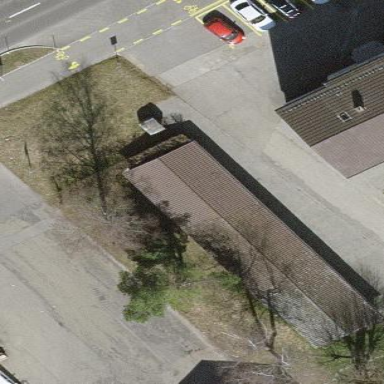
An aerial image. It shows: Garages with gabled roofs.